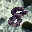
Label: 8